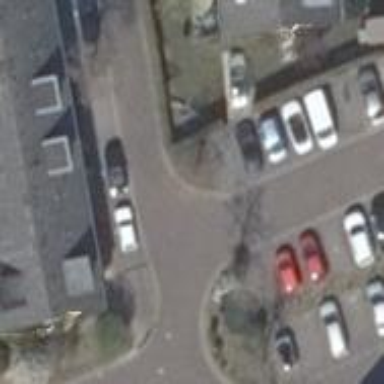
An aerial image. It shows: Parking area with surface.